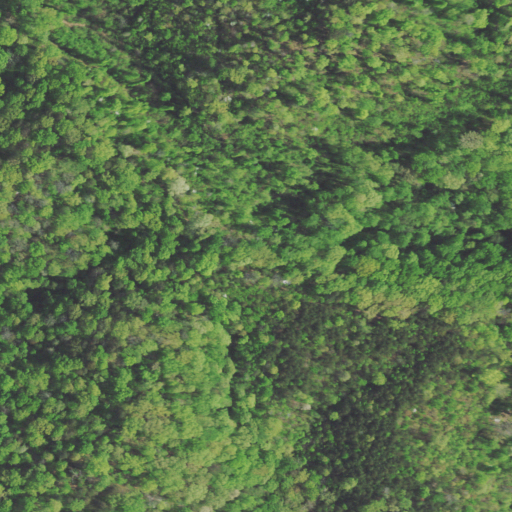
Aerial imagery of ridge(s) in Tennessee named Bluebird Ridge containing deciduous forest, mixed forest, and evergreen forest